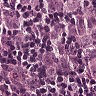
Metastatic tissue present: yes